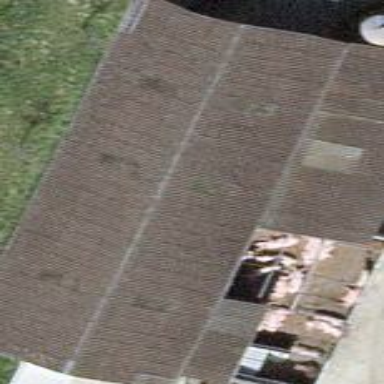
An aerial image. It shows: Farm building.